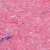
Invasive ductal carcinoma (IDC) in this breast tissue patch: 0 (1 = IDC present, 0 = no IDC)